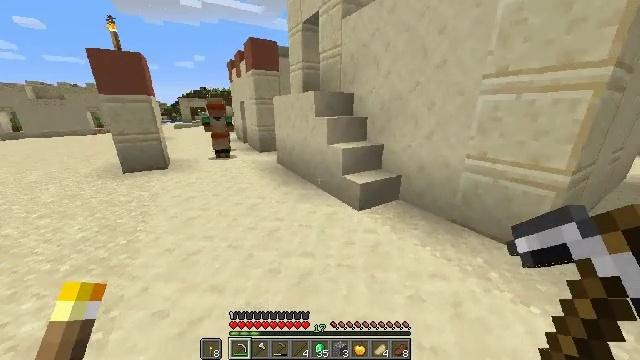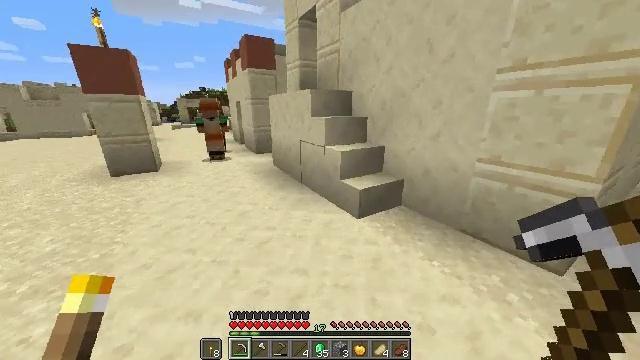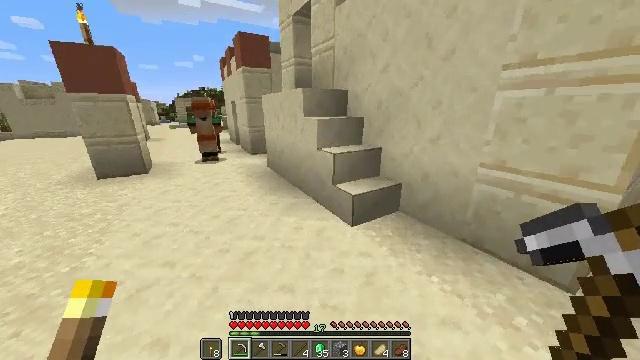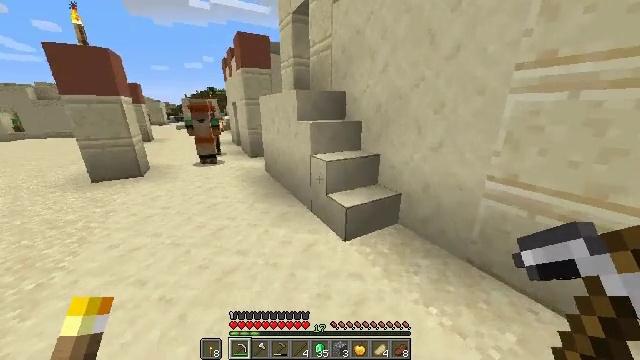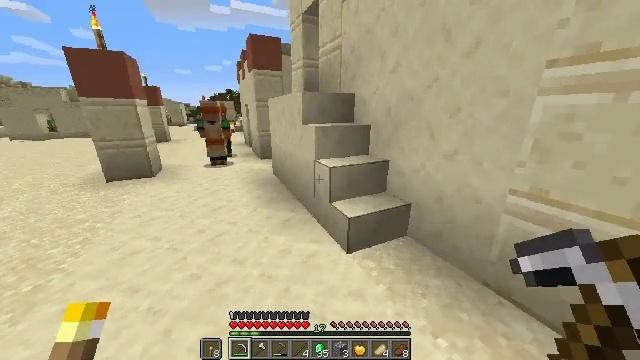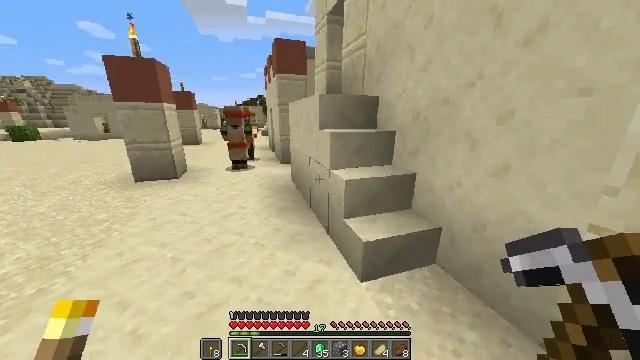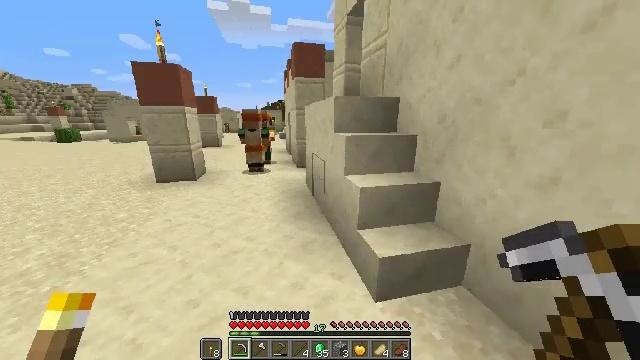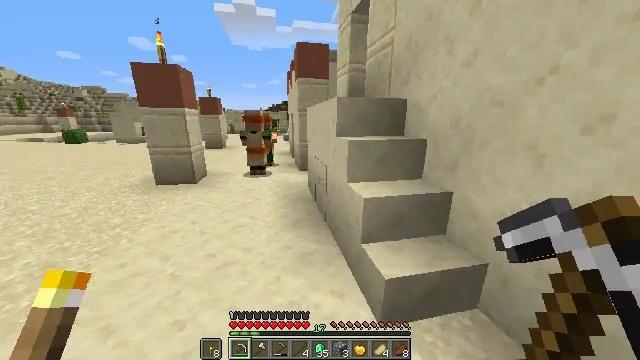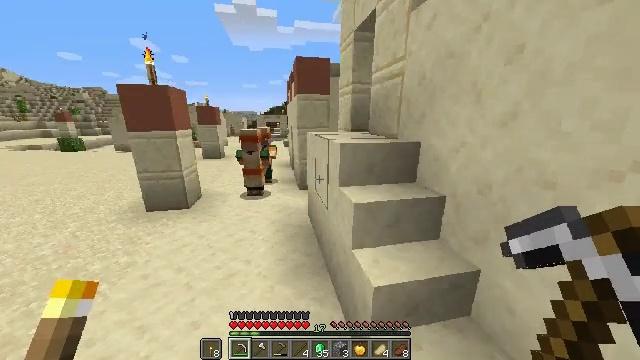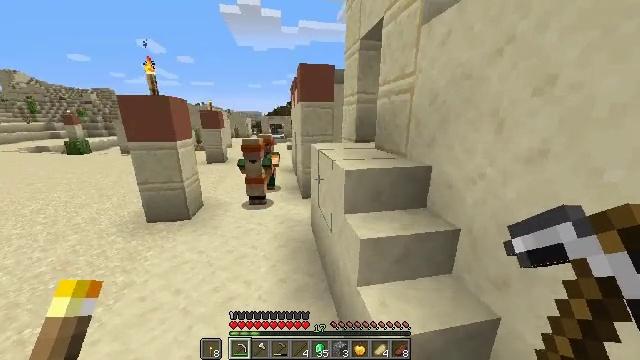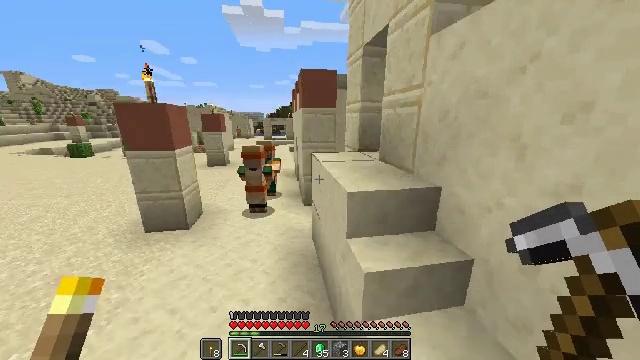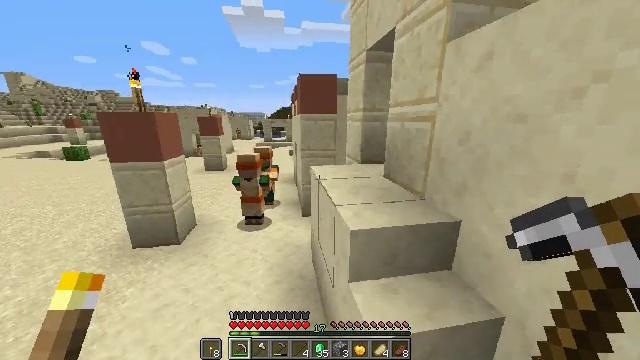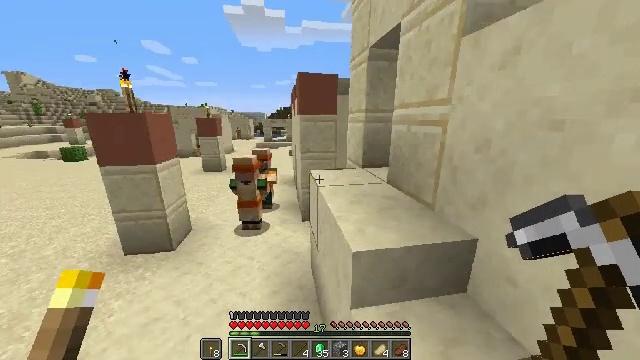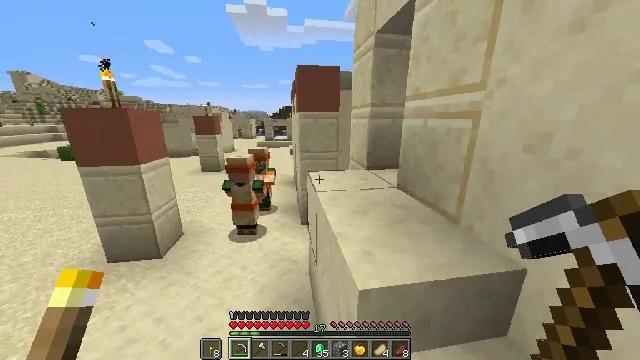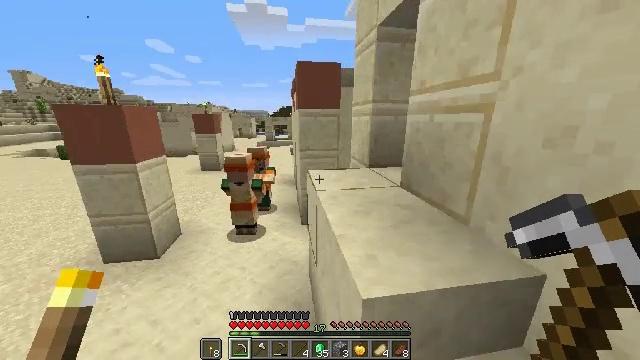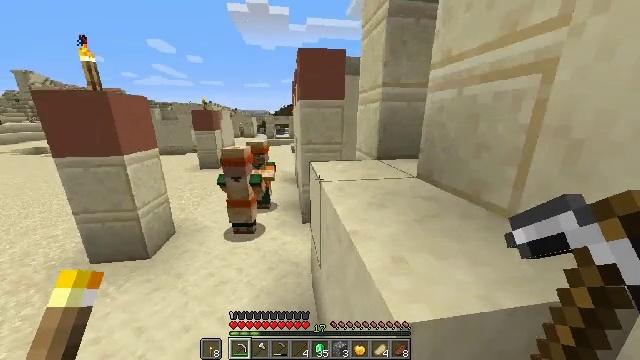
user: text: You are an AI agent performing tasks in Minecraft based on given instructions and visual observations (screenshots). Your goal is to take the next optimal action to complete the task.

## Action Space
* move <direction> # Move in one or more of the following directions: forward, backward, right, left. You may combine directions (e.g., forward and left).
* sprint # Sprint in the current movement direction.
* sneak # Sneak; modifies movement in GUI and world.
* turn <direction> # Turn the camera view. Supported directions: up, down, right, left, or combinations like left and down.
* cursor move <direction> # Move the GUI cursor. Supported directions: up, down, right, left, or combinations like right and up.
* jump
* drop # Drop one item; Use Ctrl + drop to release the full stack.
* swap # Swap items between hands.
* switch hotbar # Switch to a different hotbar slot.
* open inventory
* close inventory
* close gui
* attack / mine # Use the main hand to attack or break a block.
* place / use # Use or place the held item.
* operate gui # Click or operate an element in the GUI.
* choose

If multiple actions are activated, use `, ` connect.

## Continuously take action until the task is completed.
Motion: motion action
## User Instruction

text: Gather the cartography table from its current location.
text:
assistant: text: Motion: move forward and move right, sprint
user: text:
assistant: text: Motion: move forward and move right, sprint
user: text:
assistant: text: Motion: move forward and move right, sprint, turn left
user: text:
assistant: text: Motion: move forward, sprint, turn left
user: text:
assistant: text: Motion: move forward, sprint, turn left and up
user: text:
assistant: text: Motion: move forward, sprint, turn left
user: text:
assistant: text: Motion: move forward, sprint, turn left, jump
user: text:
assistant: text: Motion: move forward, sprint, jump
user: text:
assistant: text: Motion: move forward, sprint, turn left, jump
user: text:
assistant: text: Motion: move forward, sprint, jump
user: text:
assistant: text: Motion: move forward, sprint, jump
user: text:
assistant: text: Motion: move forward
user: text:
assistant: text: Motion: move forward and move right
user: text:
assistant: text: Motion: move forward and move right
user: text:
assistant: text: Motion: move forward and move right
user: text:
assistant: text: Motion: move forward
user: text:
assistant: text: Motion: move forward
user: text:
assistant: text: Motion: move forward
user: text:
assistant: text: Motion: move forward
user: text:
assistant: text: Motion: move forward
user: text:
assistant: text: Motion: move forward
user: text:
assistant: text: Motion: move forward
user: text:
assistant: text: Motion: move forward
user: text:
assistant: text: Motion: no_op
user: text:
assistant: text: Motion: no_op
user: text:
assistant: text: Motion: no_op
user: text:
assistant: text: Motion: move forward
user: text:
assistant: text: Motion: move forward, turn right
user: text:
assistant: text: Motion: turn right and up
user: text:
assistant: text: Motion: move right, turn right and up